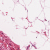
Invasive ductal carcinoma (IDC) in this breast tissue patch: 0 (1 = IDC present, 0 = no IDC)